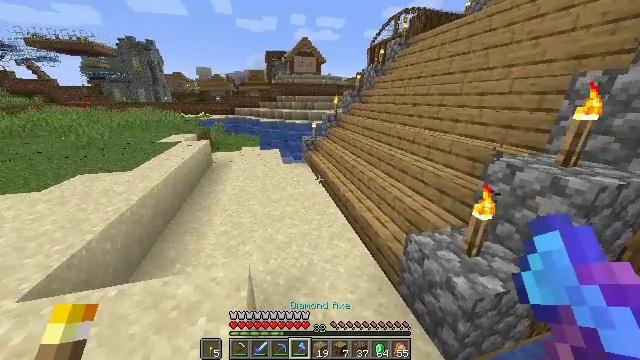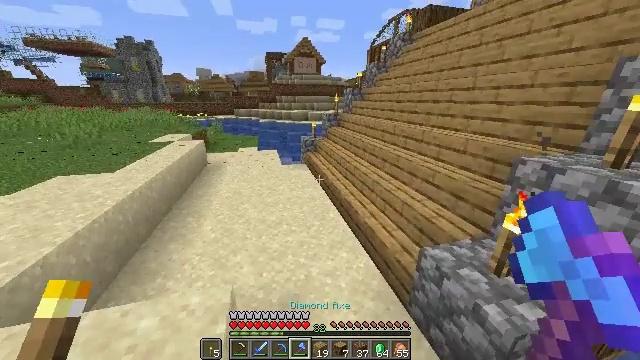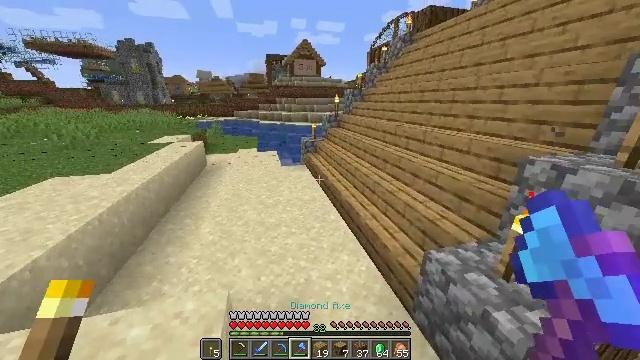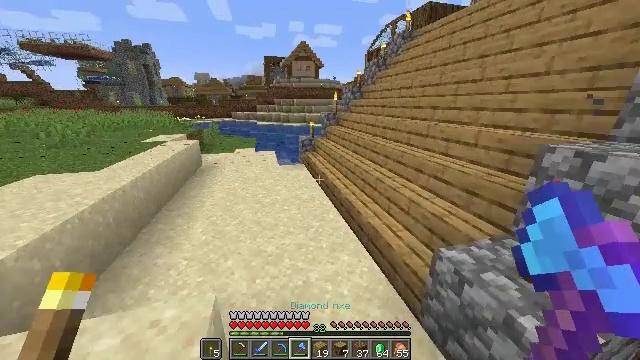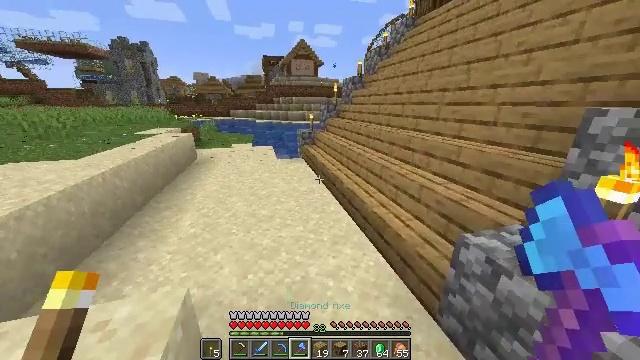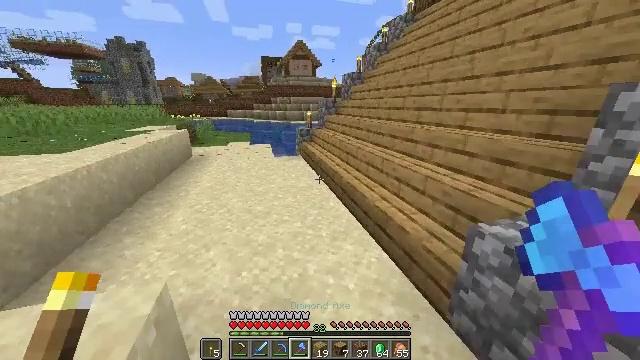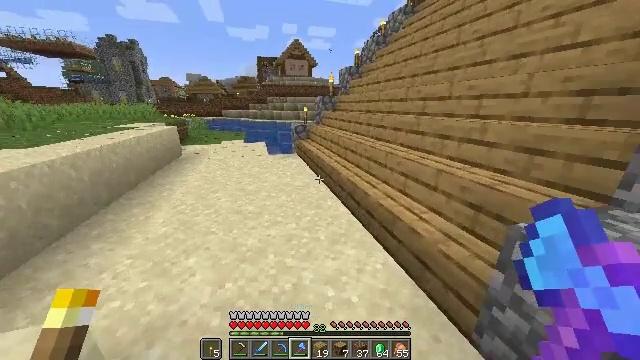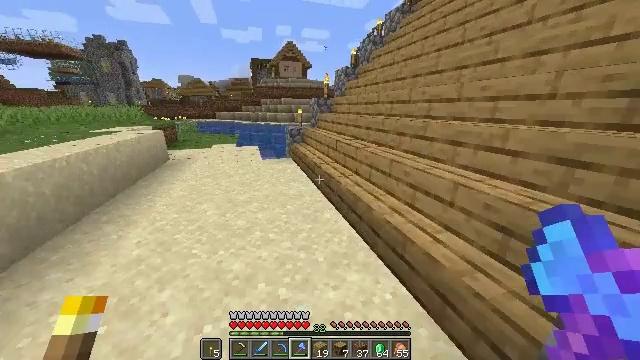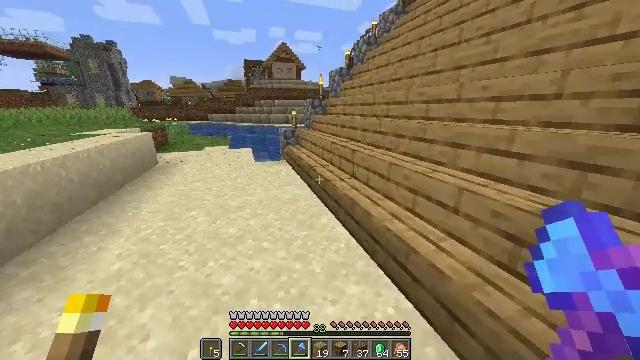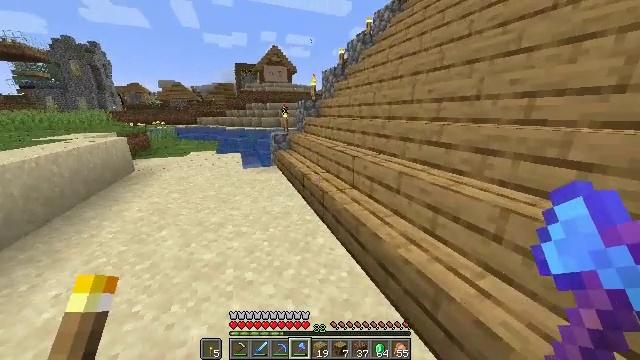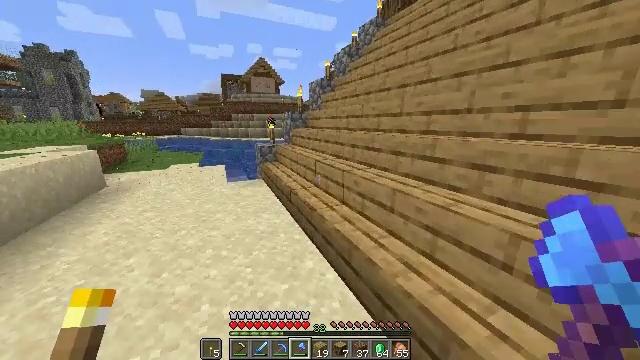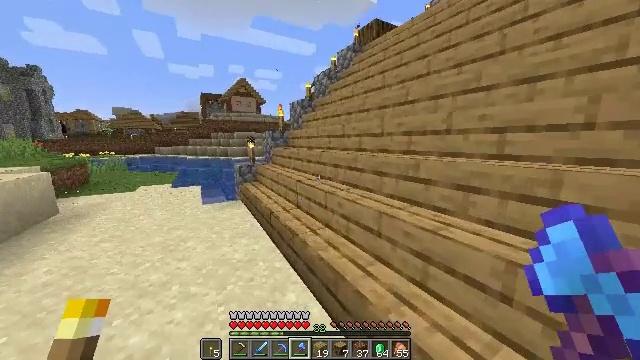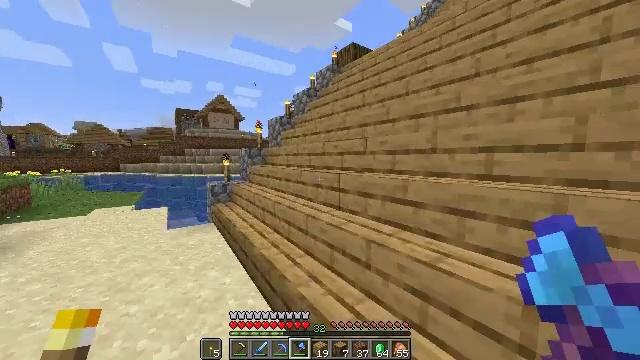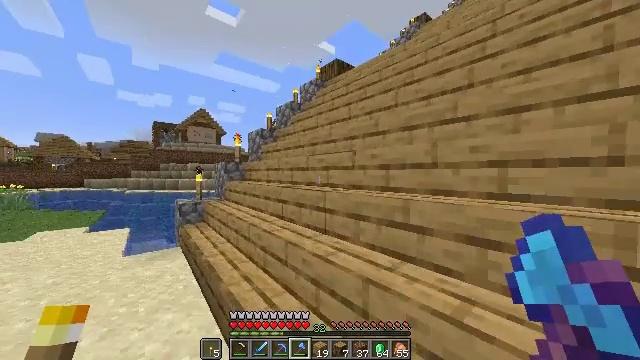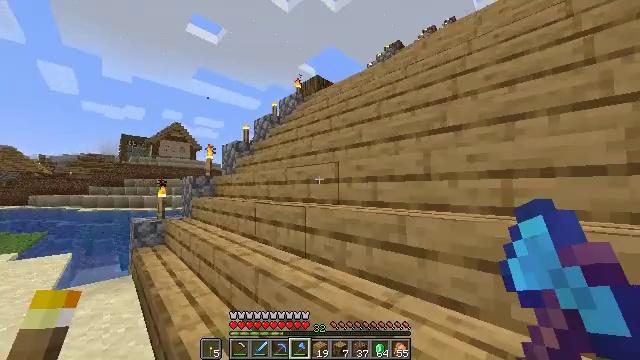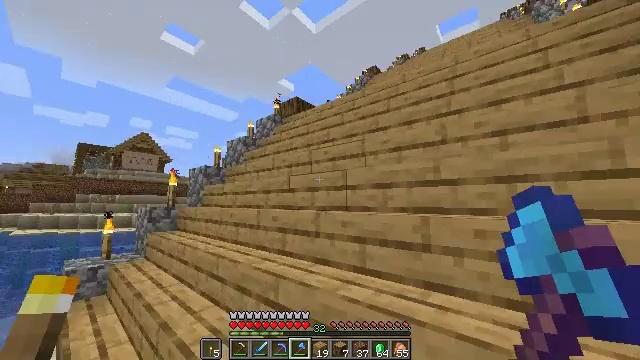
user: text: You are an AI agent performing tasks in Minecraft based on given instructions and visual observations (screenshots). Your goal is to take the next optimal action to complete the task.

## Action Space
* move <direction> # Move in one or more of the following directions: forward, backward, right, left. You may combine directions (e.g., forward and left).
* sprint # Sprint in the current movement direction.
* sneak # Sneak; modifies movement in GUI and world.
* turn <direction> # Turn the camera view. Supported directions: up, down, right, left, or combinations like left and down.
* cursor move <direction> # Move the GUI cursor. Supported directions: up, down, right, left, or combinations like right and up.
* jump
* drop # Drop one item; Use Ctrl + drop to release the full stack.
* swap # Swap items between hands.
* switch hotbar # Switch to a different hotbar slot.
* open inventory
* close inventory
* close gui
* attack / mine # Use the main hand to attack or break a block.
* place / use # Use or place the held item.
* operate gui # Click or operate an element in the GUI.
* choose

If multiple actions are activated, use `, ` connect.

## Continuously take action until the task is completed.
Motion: motion action
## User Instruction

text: Attack the stripped oak log to collect it.
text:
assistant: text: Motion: move forward, sprint
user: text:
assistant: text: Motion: move forward, sprint
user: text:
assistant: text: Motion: move forward, sprint
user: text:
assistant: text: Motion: move forward, sprint
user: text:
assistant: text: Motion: move forward
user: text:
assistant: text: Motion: move forward
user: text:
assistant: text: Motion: move forward, sprint, turn right
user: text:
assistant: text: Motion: move forward, sprint, turn right
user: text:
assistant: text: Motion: move forward, sprint, turn right
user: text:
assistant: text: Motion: move forward, sprint, turn right and up
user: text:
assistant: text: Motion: move forward, turn right and up
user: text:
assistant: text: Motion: move forward, turn right and up
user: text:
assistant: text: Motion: move forward, turn right and up
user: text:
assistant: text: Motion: move forward, sprint, turn right and up
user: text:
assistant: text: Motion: move forward, sprint, turn right and up
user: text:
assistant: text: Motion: move forward, sprint, turn right and up
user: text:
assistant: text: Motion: move forward, sprint, turn right and up
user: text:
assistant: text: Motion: move forward, turn right and up
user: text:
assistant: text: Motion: move forward, turn right and up
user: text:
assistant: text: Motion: move forward, turn right and up
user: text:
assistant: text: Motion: move forward, sprint
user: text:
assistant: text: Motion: move forward, sprint, turn right
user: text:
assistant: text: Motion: move forward, sprint, turn right
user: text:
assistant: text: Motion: move forward, sprint, turn right
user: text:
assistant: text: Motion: move forward, turn right
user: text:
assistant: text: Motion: move forward, turn right
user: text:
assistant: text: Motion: move forward, turn right and down
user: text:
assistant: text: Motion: move forward, sprint, turn right and down
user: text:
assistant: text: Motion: move forward, sprint, turn right and down
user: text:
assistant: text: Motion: move forward, sprint, turn right and down